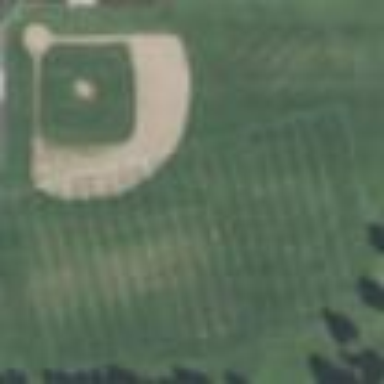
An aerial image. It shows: Baseball pitch for leisure and sports activities.